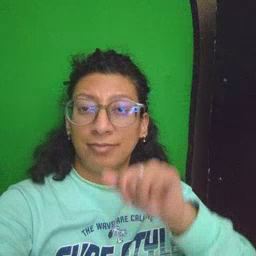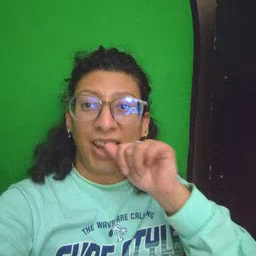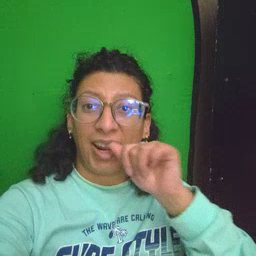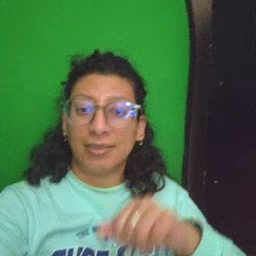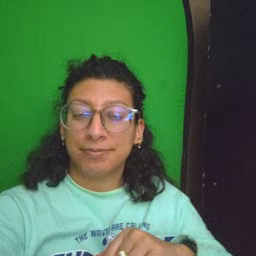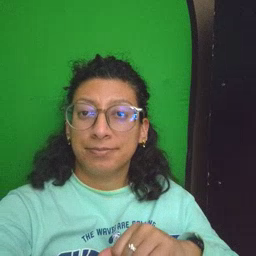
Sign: nuts